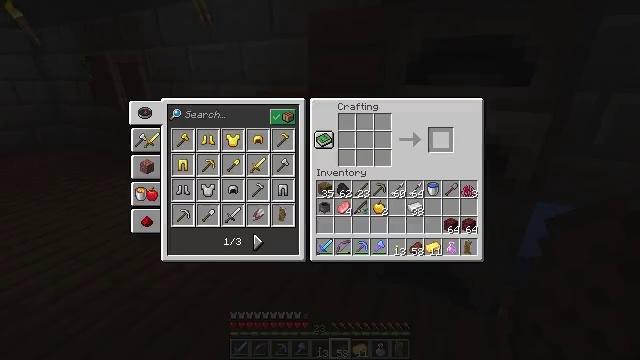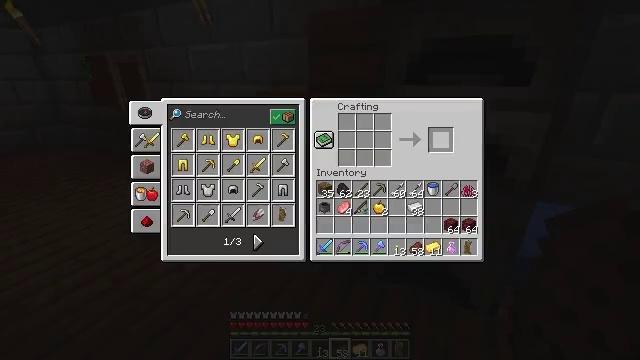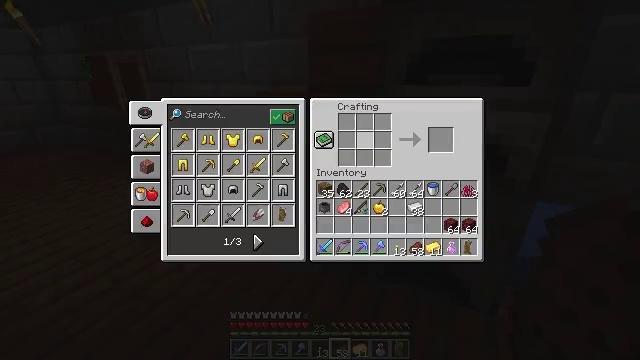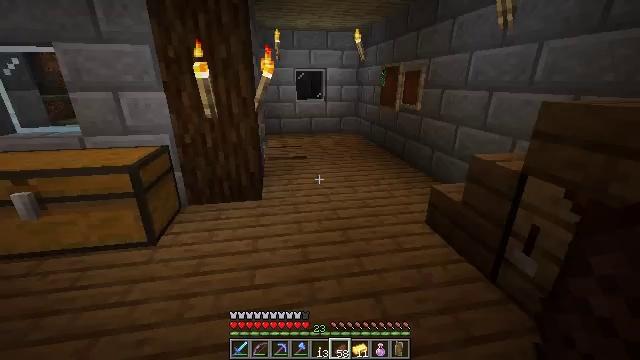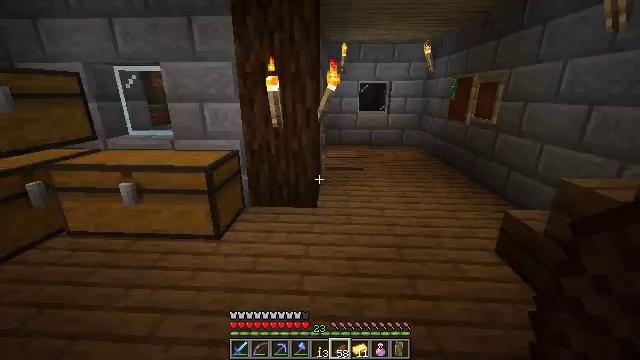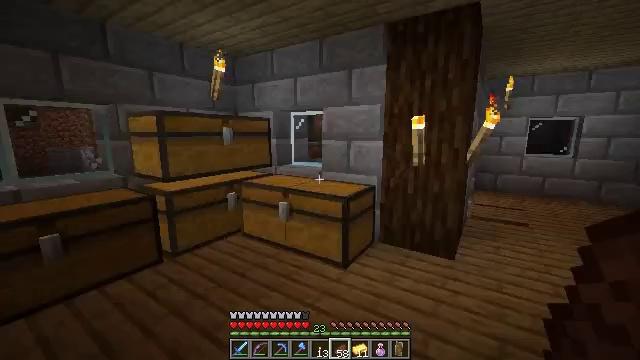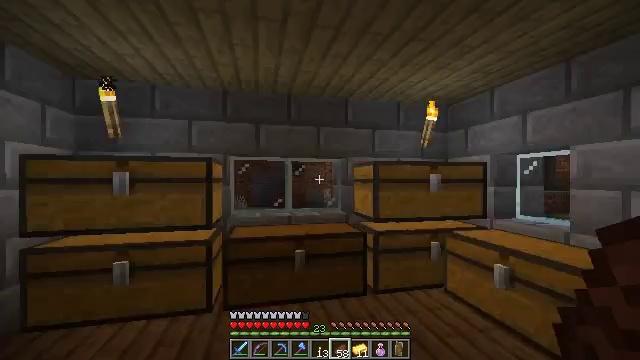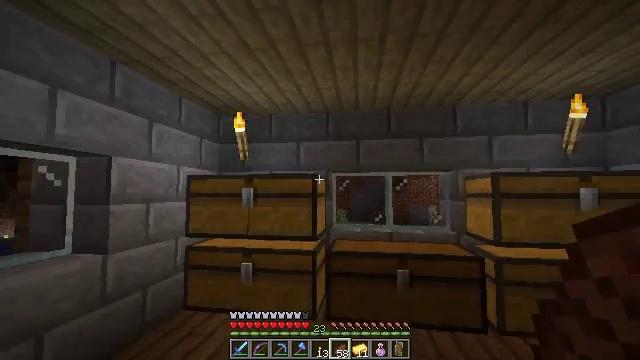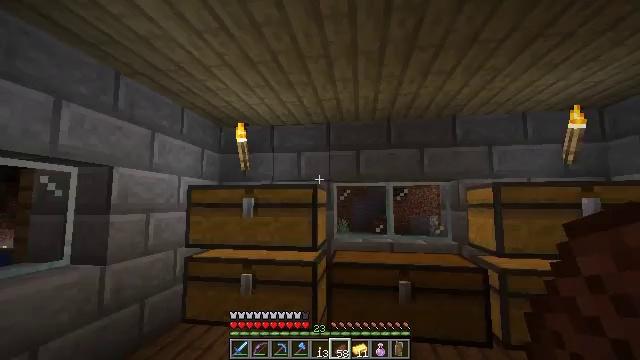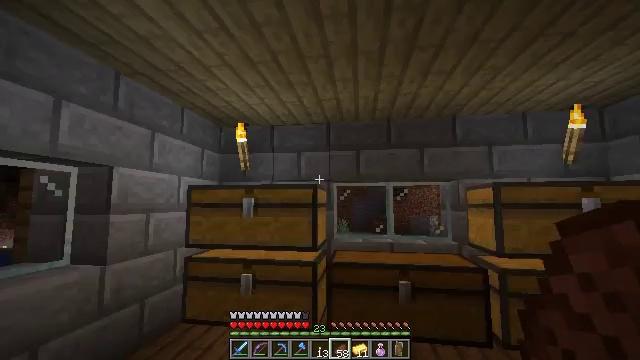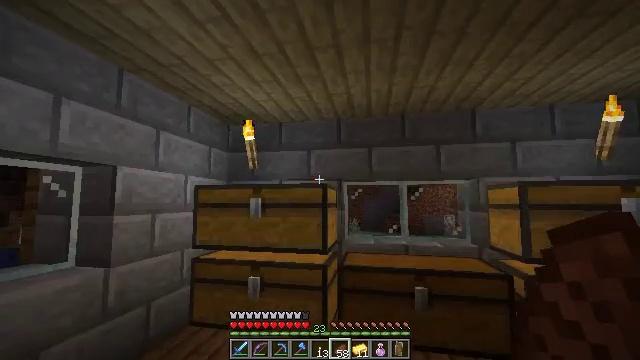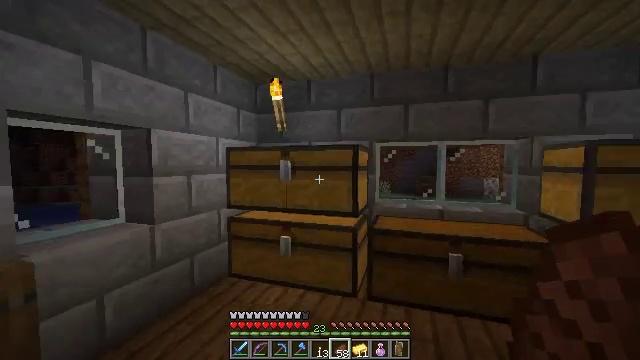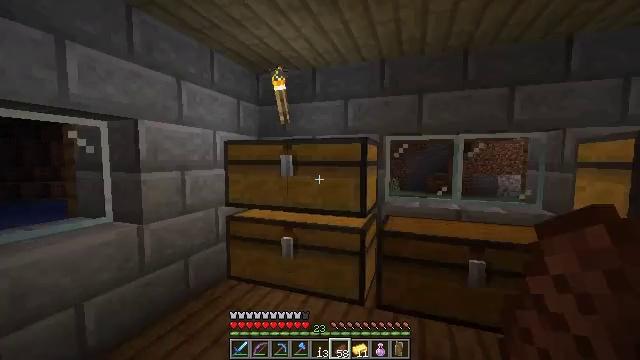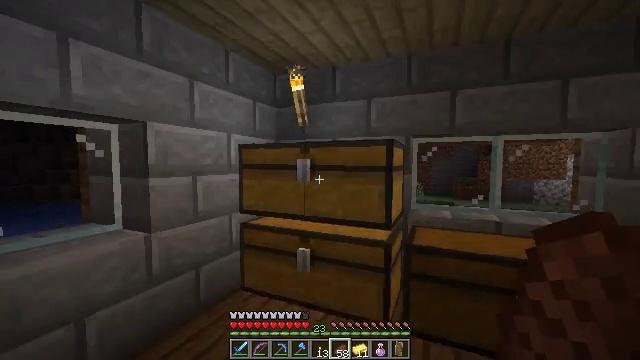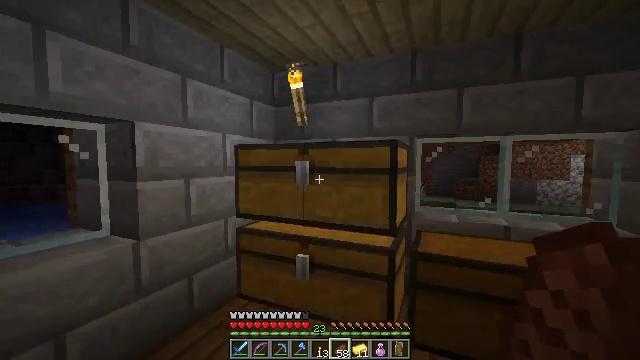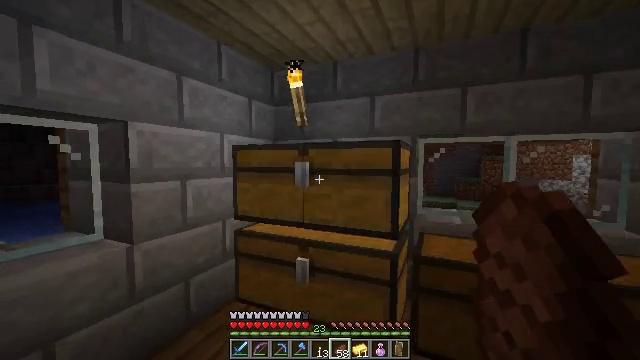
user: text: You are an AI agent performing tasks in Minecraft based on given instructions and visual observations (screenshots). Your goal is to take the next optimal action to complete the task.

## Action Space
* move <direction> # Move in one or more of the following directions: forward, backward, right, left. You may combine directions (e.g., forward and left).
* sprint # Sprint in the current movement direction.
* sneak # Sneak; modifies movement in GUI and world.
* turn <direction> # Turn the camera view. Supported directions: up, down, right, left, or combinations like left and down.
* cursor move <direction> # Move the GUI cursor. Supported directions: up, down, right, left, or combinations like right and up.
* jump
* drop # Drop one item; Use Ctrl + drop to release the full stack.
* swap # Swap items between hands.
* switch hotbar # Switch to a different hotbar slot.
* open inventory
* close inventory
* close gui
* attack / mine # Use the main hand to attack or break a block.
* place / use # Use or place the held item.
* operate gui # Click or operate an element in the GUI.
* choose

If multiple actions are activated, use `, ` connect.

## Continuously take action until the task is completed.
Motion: motion action
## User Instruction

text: Open the crafting table and craft a book.
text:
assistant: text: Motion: open gui
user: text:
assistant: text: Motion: cursor move left
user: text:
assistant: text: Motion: cursor move left and up
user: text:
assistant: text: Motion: turn left and up, close gui
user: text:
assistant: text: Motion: turn left and up
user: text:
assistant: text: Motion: turn left and up
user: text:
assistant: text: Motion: turn left and up
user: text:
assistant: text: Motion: turn up
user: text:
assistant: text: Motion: move forward
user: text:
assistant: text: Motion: move forward, turn left
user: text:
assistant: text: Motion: move forward, turn left and down
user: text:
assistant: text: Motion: move forward, turn left
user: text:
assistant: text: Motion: move forward, turn left
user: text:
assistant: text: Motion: move forward, use / place
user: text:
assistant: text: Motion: move forward, use / place
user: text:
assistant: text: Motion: no_op
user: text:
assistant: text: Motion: no_op
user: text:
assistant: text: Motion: no_op
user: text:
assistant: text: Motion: cursor move right and down, open gui
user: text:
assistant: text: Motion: cursor move right
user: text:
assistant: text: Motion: sneak, cursor move right and down
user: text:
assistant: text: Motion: sneak, cursor move right and down
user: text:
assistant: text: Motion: sneak, cursor move down
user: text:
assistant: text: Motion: sneak, cursor move left
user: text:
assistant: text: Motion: sneak, cursor move left and up
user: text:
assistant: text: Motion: sneak, cursor move left
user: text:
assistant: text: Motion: sneak
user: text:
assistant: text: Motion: sneak
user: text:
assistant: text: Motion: sneak, operate gui
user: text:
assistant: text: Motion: sneak